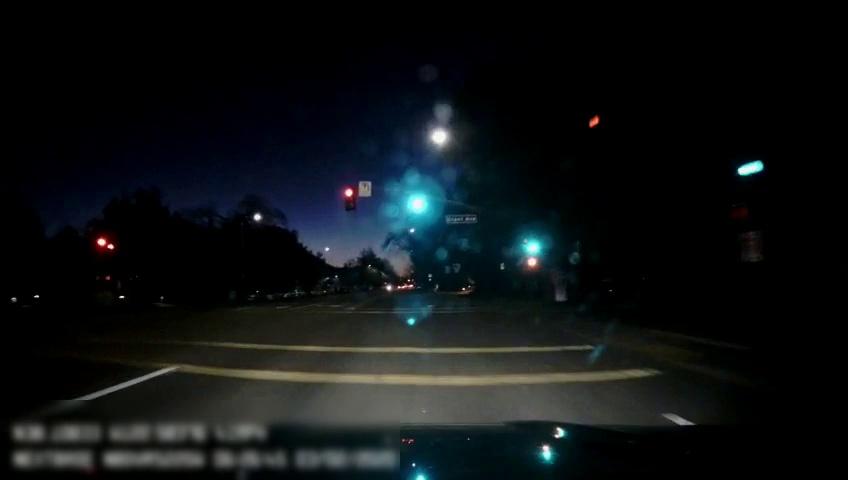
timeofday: Night
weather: Cloudy
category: Drivable Space
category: Lanes | Current Lane
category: Lanes | Alternate Lane
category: Lanes | Current Lane
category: Lanes | Opposite Lane
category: Traffic | Lights
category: Traffic | Lights
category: Traffic | Signs
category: Traffic | Signs
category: Traffic | Lights